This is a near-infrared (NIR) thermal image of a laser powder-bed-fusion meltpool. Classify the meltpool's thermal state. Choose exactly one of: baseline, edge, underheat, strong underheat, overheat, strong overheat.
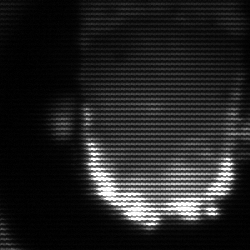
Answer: baseline